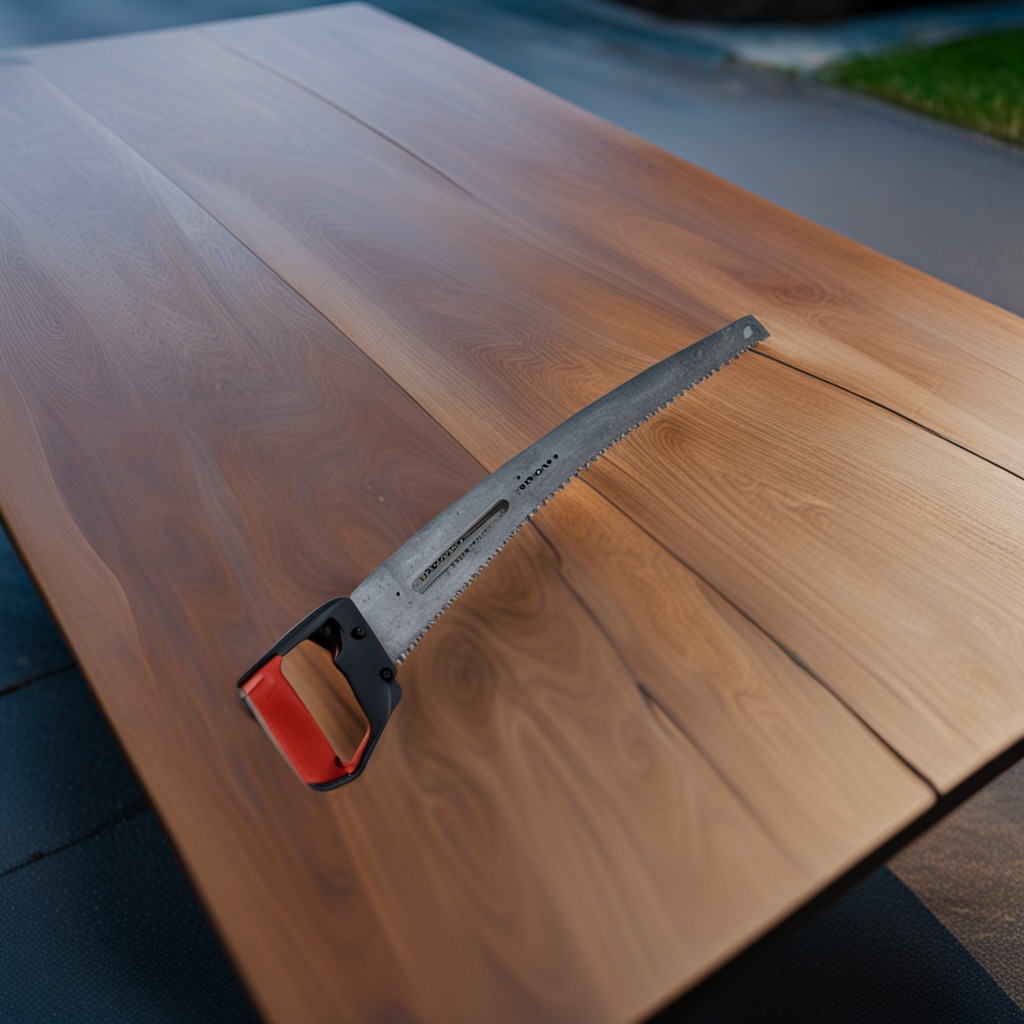
A metal saw is lying on the old table.